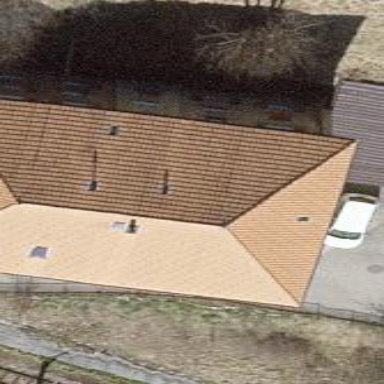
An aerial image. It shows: Hipped roof apartment building.